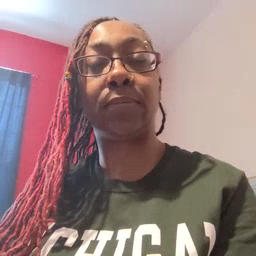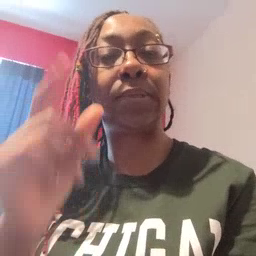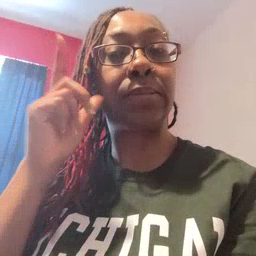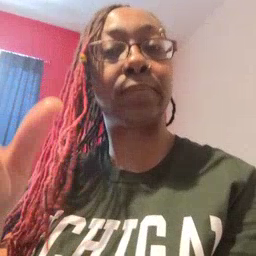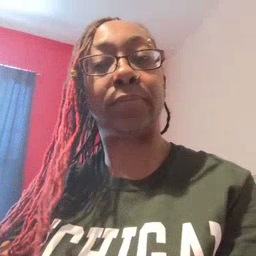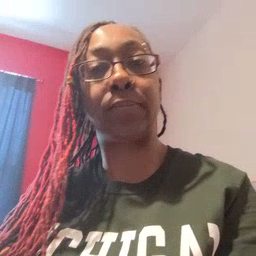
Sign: listen